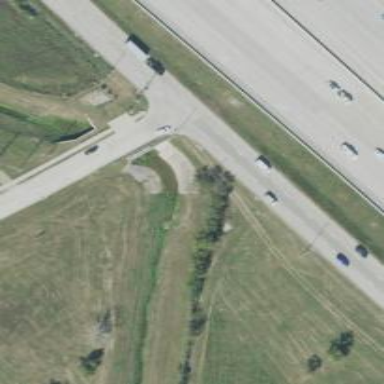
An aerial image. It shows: Culvert tunnel.